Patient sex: M
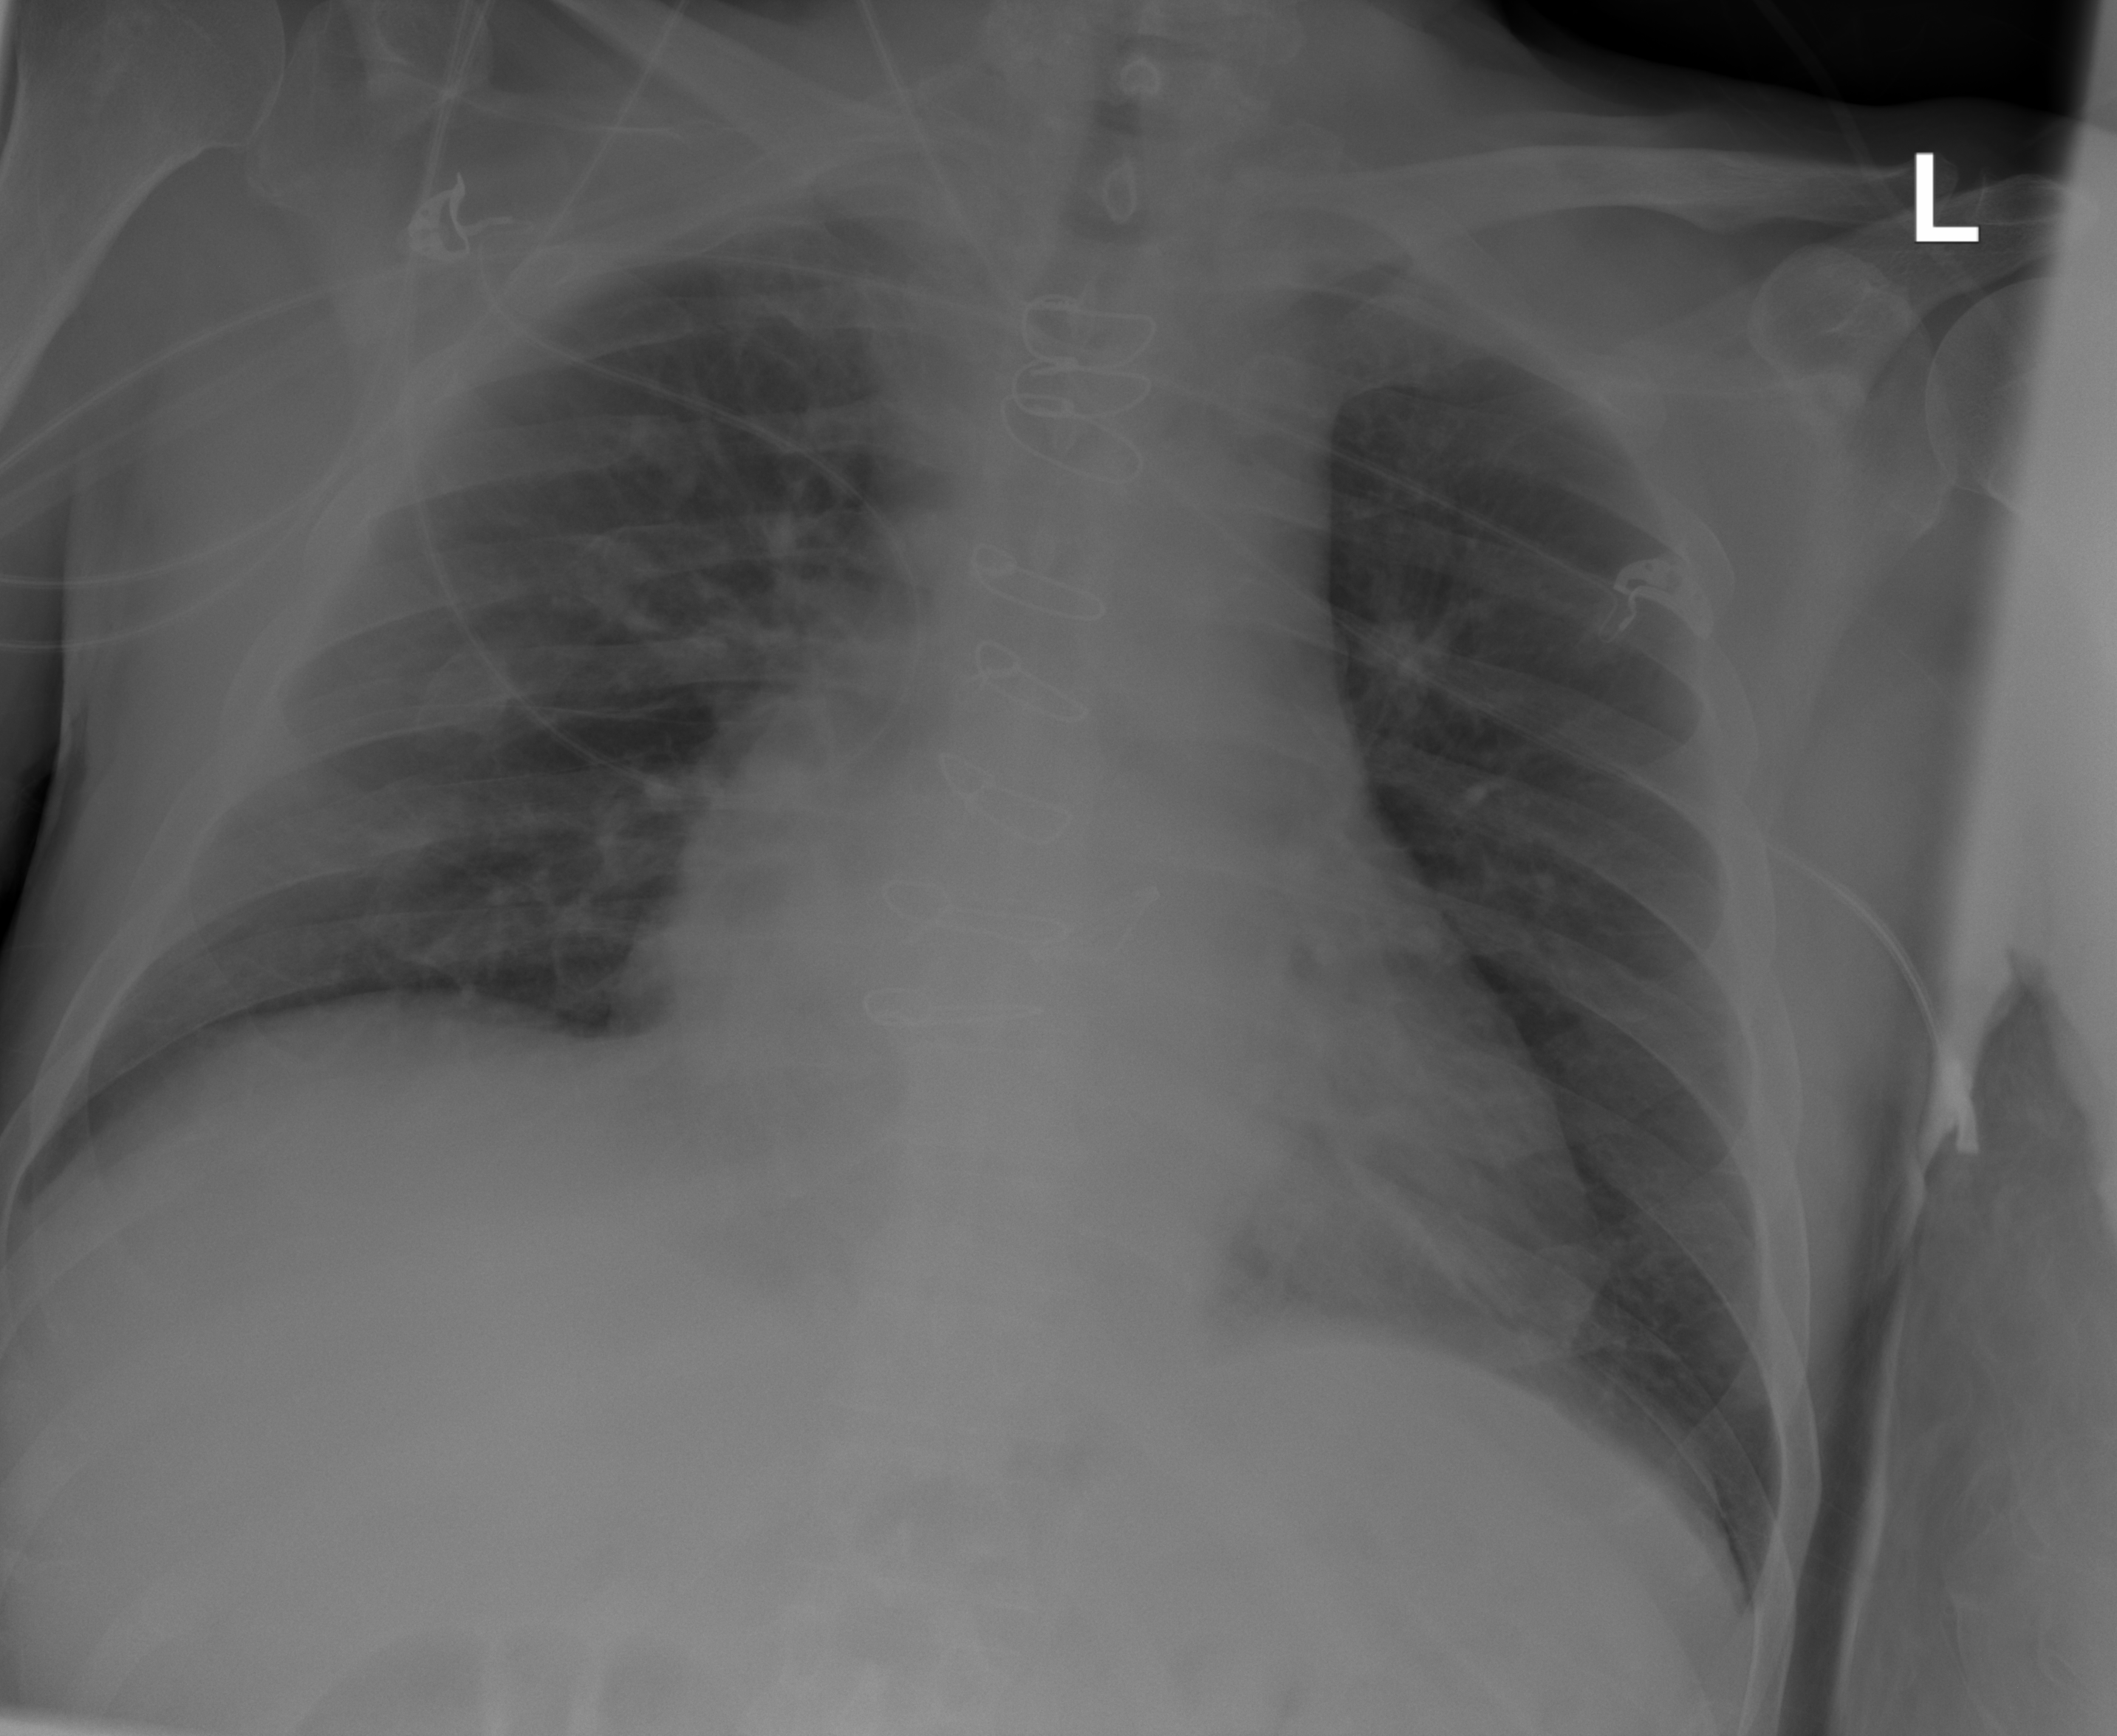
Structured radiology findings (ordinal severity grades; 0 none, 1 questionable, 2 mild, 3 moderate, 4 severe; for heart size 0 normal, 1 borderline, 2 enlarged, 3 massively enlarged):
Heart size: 0
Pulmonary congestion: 0
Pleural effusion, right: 2
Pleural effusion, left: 2
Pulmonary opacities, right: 0
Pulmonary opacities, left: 0
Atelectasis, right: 2
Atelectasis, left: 2